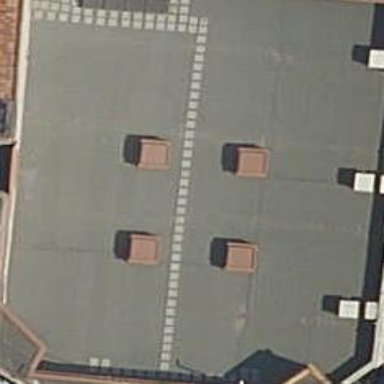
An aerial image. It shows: Part of building.